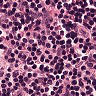
Metastatic tissue present: no